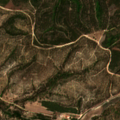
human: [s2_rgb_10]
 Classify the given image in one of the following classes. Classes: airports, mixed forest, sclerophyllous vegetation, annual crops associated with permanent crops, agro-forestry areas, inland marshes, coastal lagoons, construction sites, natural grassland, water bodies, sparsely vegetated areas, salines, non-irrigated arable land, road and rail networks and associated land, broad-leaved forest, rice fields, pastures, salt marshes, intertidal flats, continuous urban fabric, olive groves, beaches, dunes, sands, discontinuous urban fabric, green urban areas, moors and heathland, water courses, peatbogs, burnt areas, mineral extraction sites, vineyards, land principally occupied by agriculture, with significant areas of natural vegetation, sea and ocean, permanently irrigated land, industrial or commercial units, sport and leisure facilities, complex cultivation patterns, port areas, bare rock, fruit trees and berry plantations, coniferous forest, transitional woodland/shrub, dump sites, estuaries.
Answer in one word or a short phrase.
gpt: complex cultivation patterns, land principally occupied by agriculture, with significant areas of natural vegetation, coniferous forest, mixed forest, transitional woodland/shrub